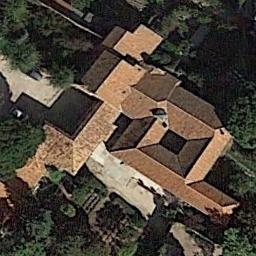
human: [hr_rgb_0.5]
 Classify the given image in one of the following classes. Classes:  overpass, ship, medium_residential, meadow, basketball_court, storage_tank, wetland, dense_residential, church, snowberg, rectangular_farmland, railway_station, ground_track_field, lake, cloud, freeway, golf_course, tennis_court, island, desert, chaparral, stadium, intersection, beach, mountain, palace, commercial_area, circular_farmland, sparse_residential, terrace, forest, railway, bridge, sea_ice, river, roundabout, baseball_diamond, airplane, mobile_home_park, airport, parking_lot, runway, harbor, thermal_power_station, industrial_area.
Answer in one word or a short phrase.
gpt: church